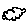
Label: cloud